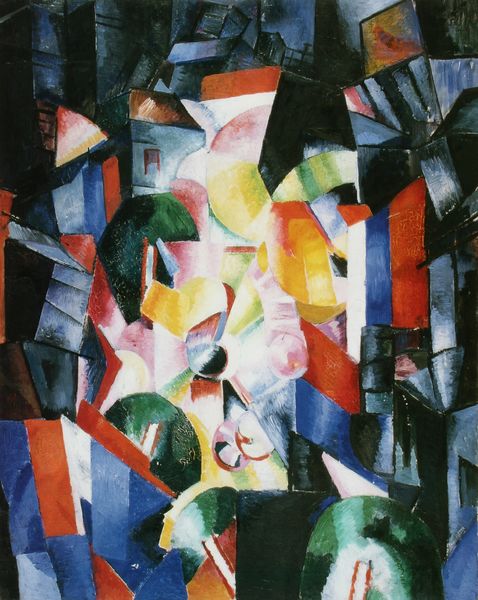
Titel: Stadt bei Nacht
Künstler: Aleksandra Ekster
Standort: St. Petersburg
Institution: Russisches Museum
Schlagwörter: baum, blau, dunkel, felsen, gemälde, bäume, gelb, grün, kubismus, kubistisch, stadt, bunt, busen, fenster, grau, hell, licht, nacht, orange, schwarz, weiss, dach, haus, rot, expressionismus, malerei, häuser, sonne, gold, rosa, kreis, rund, farbig, moderne, abstrakt, fels, modern, dorf, dächer, farbe, formen, linien, abstraktion, rechtecke, linie, form, macke, quadrate, geometrisch, picasso, geometrie, blauer reiter, kuben, kandinsky, hasu, hausdach, braque, kandinskiy